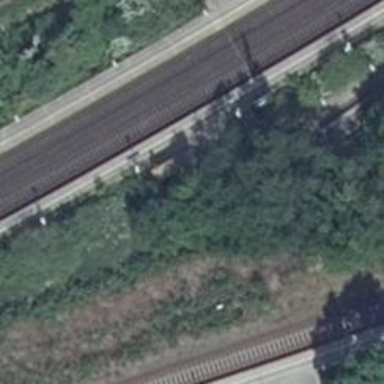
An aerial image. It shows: Public transport station located at railway halt.